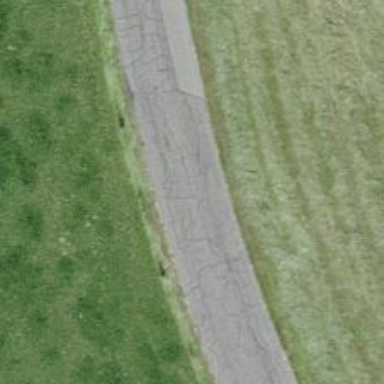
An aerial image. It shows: Unclassified road with asphalt surface.